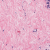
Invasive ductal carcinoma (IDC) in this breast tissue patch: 0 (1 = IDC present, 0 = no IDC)